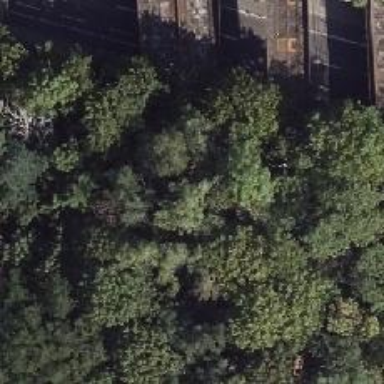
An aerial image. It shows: Disused railway bridge that is part of historic railway.